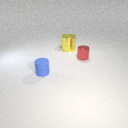
large yellow metal cylinder to the left of small red metal cylinder